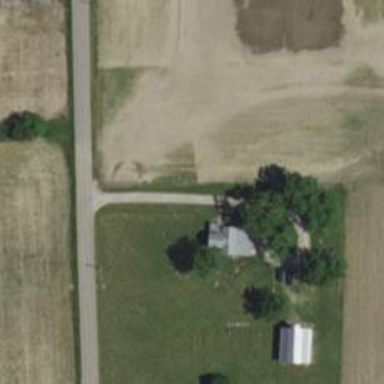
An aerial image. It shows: Driveway leading to service road.